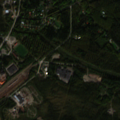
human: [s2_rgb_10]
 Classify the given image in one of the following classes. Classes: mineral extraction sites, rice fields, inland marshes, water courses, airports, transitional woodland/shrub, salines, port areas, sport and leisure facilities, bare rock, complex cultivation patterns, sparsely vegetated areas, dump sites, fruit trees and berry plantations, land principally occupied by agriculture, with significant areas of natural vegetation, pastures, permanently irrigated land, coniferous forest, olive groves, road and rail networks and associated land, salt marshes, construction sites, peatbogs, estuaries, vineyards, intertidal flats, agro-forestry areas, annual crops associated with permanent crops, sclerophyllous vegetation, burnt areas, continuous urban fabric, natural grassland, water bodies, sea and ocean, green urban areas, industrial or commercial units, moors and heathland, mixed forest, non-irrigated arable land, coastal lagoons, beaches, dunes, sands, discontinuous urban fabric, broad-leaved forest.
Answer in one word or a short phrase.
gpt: discontinuous urban fabric, industrial or commercial units, broad-leaved forest, coniferous forest, mixed forest